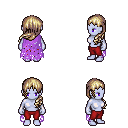
a pixel art fantasy rpg character, female body template, dark elf, purple skin, maroon tattered cape, red pants, white blonde left-swept hairstyle, four views (front, back, left, right), 2x2 character sprite sheet, small pixel art, hard edges, no anti-aliasing